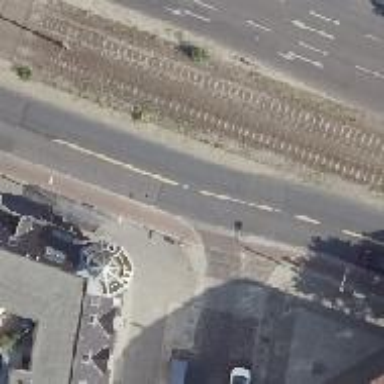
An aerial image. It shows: Secondary road with asphalt surface. There is cycle track on the right side.